Question: I'm trying to make a little game in java for an assignment.
We need to have a resizeable Grid in a JFrame window with nxn (n= some sensible number like 5 or 7) fields (in this case each field is a button) and on that field these are the rules:
The middle button is a "black hole", and there are 2 players. Each player has N-1 number of ships that they have at their disposal, and they have to move them into the black hole. The first player who achieves this wins. The ships for both players are diagonally aligned towards and away from the middle (black hole).
The trick is, when you tell a ship to go in a direction, it will go in that direction until it hits either the wall or another ship.
Here is how the game looks at setup and as you move ships around:

My question is, I already successfuly made the field with all the ships and black hole in the right position. All of them are buttons and are clickable, so now how do I achieve the following:
After I select a single button with the mouse click, the system should set the Focus on it (I tried requestFocus() through an ActionListener but it does not seem to do anything).
Then after the focus is set, that same button (that already has an ActionListener on it) will have a KeyListener on it which waits for arrow key inputs. Then after you input the direction that button will move its coloring - simulating movement - until it either hits a ship, the wall, or goes into the black hole when it's cleared off the map.
My question is, how do I make Java know that the keyListener on a specific button should only listen to the arrow keys after I selected the button
and the other one is - how do I actually simulate the movement?
Basically, both teams spaceships are colored blue/red. The rest of the blocks are all white except black hole in the middle which is black.
How do I make it so that when a selected button gets a movement command, it shifts its setBackGroundColoring so that it shifts over block by block until it hits a wall or another ship? I don't even know where to begin so I thought I'd ask here for a bit of help.
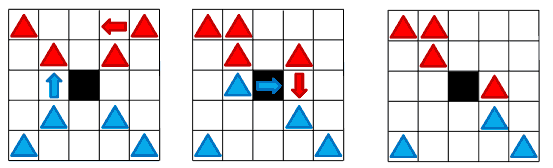
Answer: You should also add a KeyListener to the button with a KeyAdapter as the argument, and when the event fires, you can get the key code of the event, and check it against the values:
'''
KeyEvent.VK_UP
KeyEvent.VK_DOWN
KeyEvent.VK_LEFT
KeyEvent.VK_RIGHT
'''
And then take the necessary action.
Regarding simulating movement, do you want the triangle to simply 'jump' from button to button, or something more fluid?